Field crop: maize
Growth stage: 1
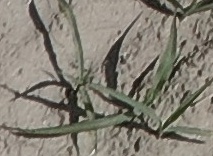
Species: sorghum